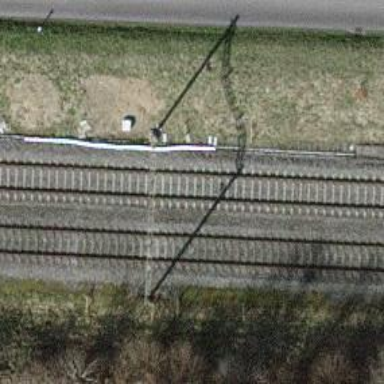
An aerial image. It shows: Railway with electrified contact lines.